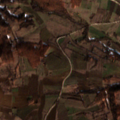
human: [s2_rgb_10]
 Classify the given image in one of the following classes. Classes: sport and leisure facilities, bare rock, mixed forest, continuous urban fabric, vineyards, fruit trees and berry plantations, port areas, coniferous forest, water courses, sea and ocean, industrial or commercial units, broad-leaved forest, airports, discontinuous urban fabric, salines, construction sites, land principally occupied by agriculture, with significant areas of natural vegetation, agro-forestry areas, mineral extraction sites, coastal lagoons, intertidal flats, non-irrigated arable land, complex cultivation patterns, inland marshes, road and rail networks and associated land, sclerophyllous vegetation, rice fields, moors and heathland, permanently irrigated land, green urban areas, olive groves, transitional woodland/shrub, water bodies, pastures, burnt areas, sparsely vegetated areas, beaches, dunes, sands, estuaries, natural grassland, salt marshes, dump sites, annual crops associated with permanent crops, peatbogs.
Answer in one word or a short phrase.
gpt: non-irrigated arable land, complex cultivation patterns, land principally occupied by agriculture, with significant areas of natural vegetation, broad-leaved forest